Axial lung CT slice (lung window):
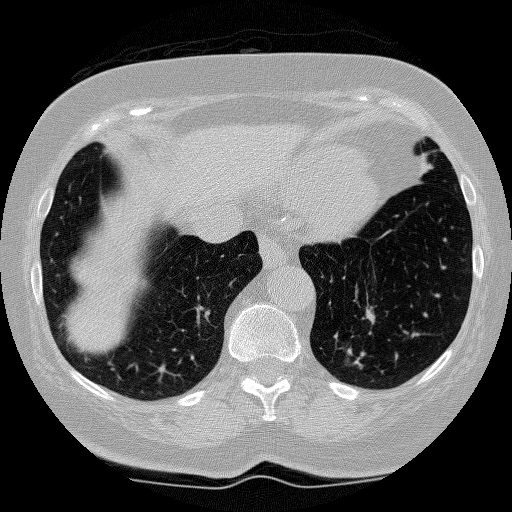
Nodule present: yes
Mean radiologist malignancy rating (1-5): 4.25